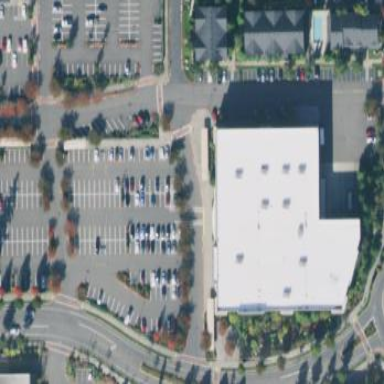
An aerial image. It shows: Retail building.